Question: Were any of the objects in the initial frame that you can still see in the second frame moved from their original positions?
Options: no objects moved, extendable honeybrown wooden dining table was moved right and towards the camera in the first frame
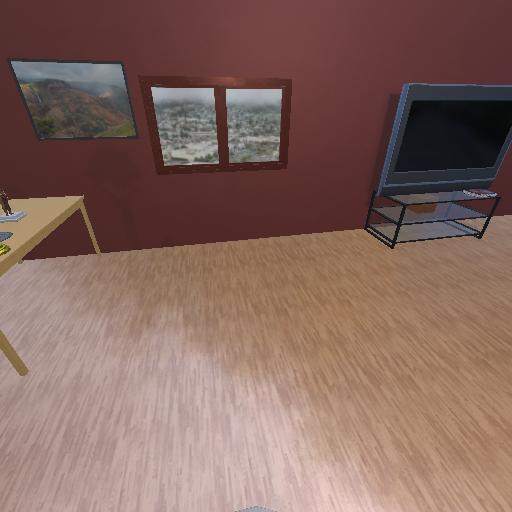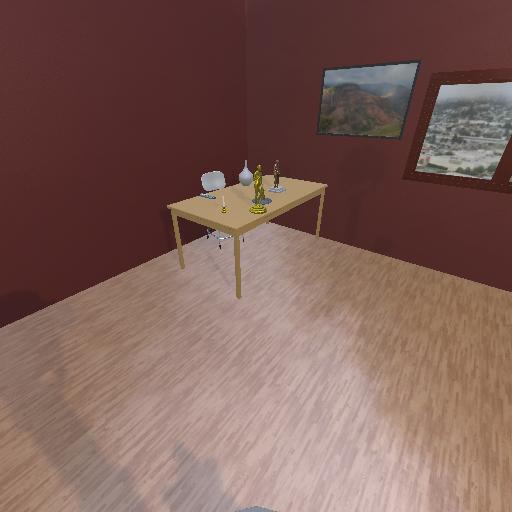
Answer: no objects moved